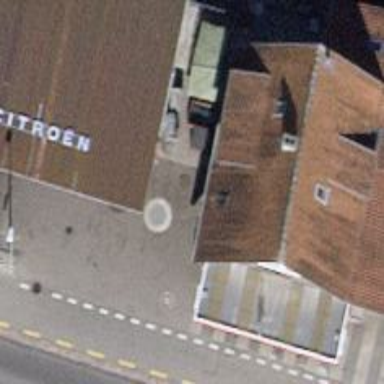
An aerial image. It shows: Fuel station.